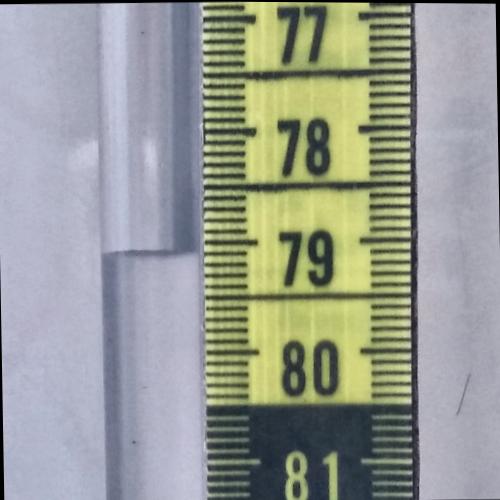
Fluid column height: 79.1 cm